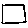
Label: square